Question: IE version : 8.0.6001.18702
'''
<tr id="week-days"></tr>
function displayWeekDay( lang )
{
var txt = '<td>num</td>';
for ( i = 0; i < langs[lang].day.length; i++ )
if ( i == 5 ) txt += '<td class="red"><b>' + langs[lang].day[i] + '</b></td>';
else if ( i == 6 ) txt += '<td class="red"><b>' + langs[lang].day[i] + '</b></td>';
else txt += '<td><b>' + langs[lang].day[i] + '</b></td>';
document.getElementById("week-days").innerHTML = txt;
}
'''
The error is in the last line - document.getElementById("week-days").innerHTML = txt;
I'm a little bit confused - there is an error, but everything is displaying properly. There is no error on Mozilla, Chrome, Safari. Any idea will apreciated.
edit

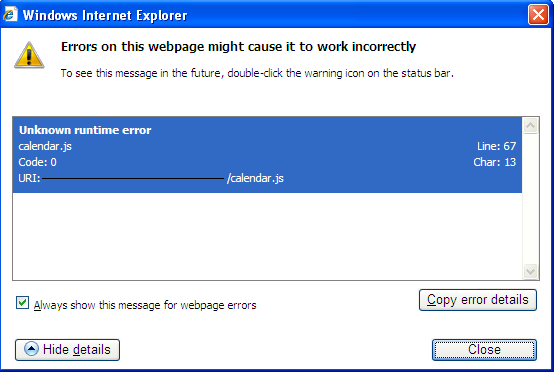
Answer: From MSDN: "the innerText and innerHTML properties of the table and tr objects are read-only" <URL>
Solution is to create a tr element with the dom, or to build a full temporary table using html, then move the row to the destination table. Like the following:
'''
/** Appends a row to the given tbody */
function appendRow(tbody, trHTML) {
var tempNode = document.createElement('div');
tempNode.innerHTML = "<table><tr>" + trHTML + "</tr></table>";
var tempTable = tempNode.firstChild;
tbody.appendChild(tempTable.rows[0] );
}
'''
You could modify the function to specify the location to insert to, or another tr to insert before or after.
See <URL>